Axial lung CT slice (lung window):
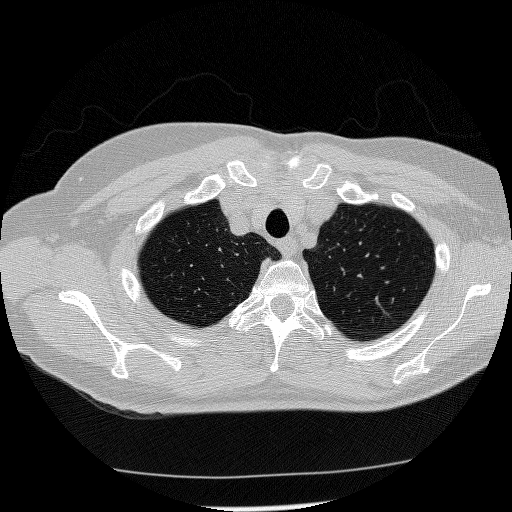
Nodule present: no